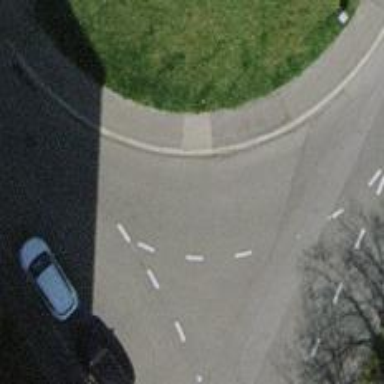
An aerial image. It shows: Residential road with asphalt surface. The road also serves as driveway with sidewalks on both sides.